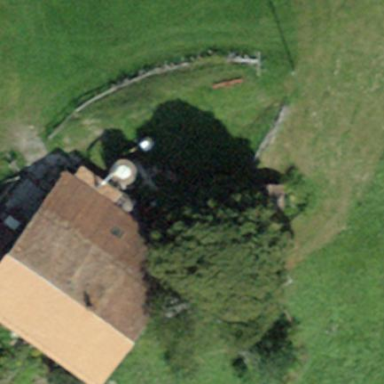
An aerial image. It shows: Farm building.